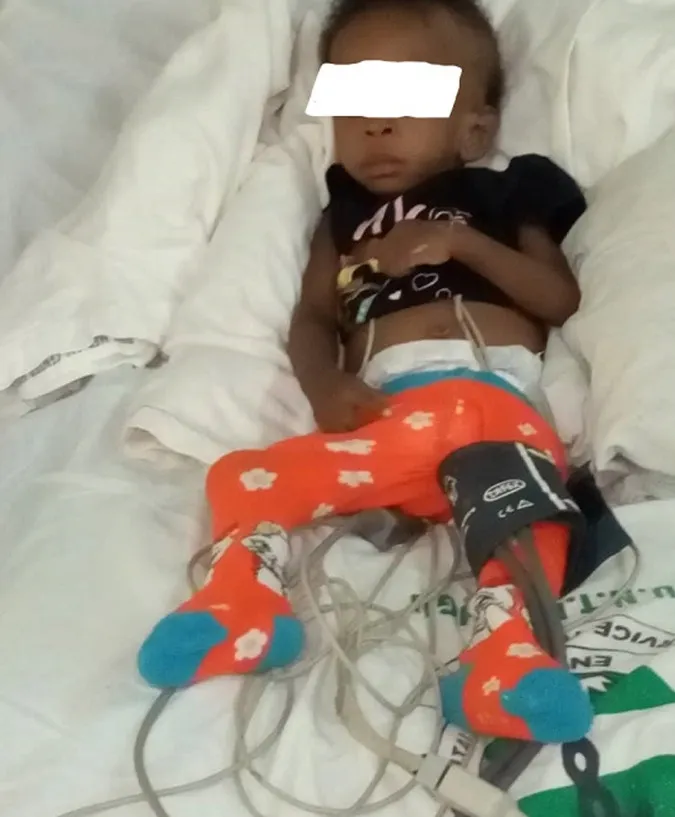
day 11 post-operative image, before discharge.
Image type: radiology (ct)